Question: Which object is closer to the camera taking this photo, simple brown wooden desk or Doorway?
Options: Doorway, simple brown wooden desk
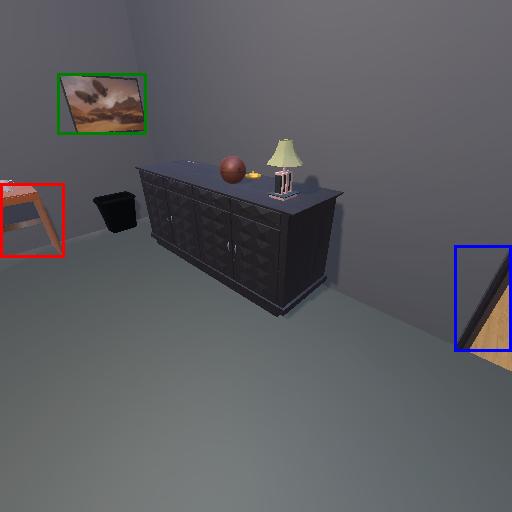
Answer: Doorway